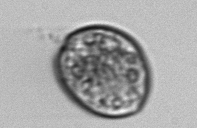
Label: Prorocentrum